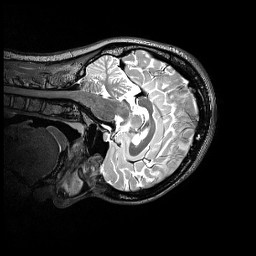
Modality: T2w
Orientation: sagittal
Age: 22
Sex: female
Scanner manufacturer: siemens
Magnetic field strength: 3 T
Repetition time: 3.2 s
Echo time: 0.565 s